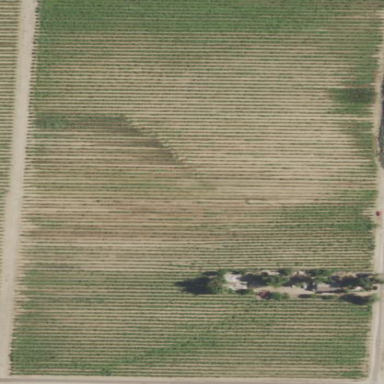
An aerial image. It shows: Vineyard.